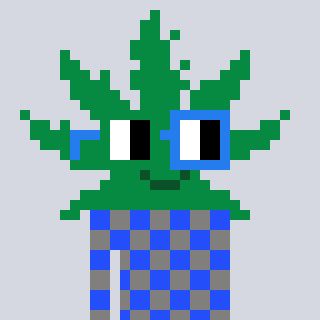
a pixel art character with square green and blue glasses, a weed-shaped head and a bluegrey-colored body on a cool background